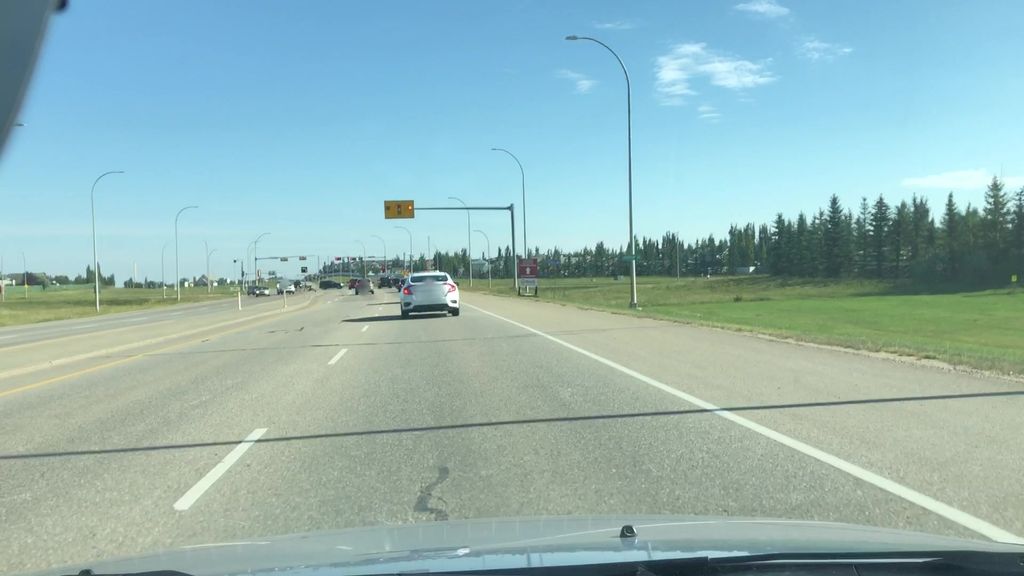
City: edmonton